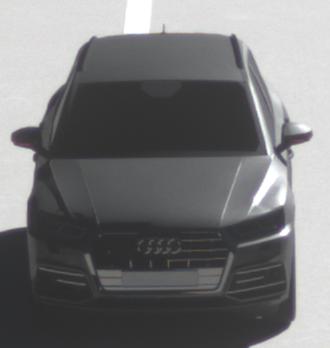
Make: Audi
Model: Q5 45 TFSI
Detailed model: Q5 (FY)
Model produced from: 2019/01
Model produced until: 2019/05
Doors: 5
Color: gray
Road condition: dry road
Daytime: morning or afternoon
Contrast: high contrast